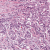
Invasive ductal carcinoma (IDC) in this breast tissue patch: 1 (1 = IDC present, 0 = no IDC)